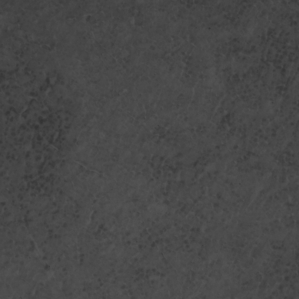
Label: non_frost